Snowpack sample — Buffalo Mountain, Silverthorne, Colorado, USA (1/25/25, 10:11 AM MST)
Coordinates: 39.6222, -106.1139
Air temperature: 22 °F
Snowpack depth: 110 cm
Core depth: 40 cm
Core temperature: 46.4 °F
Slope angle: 12°, slope face: 102°
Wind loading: high
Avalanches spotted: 0
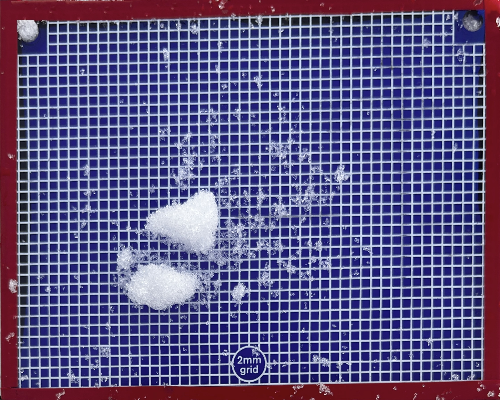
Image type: profile
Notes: No avalanches nearby, collected on the outskirts of a fire break 15 meters from the treeline, on way to Buffalo and Red Mountain